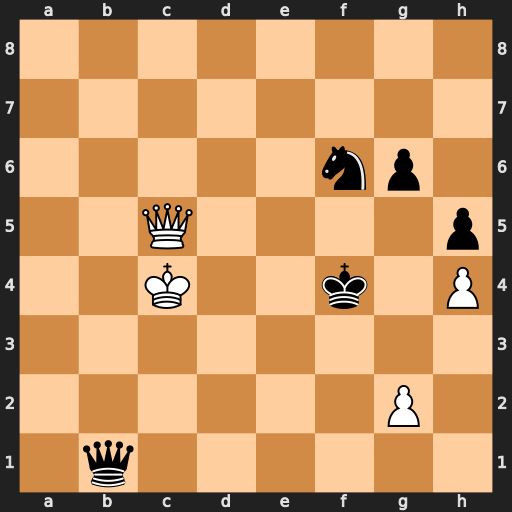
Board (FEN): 8/8/5np1/2Q4p/2K2k1P/8/6P1/1q6
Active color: w
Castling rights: -
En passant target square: -
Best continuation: Qg5+ Ke4 Qxg6+ Ke5 Qxb1